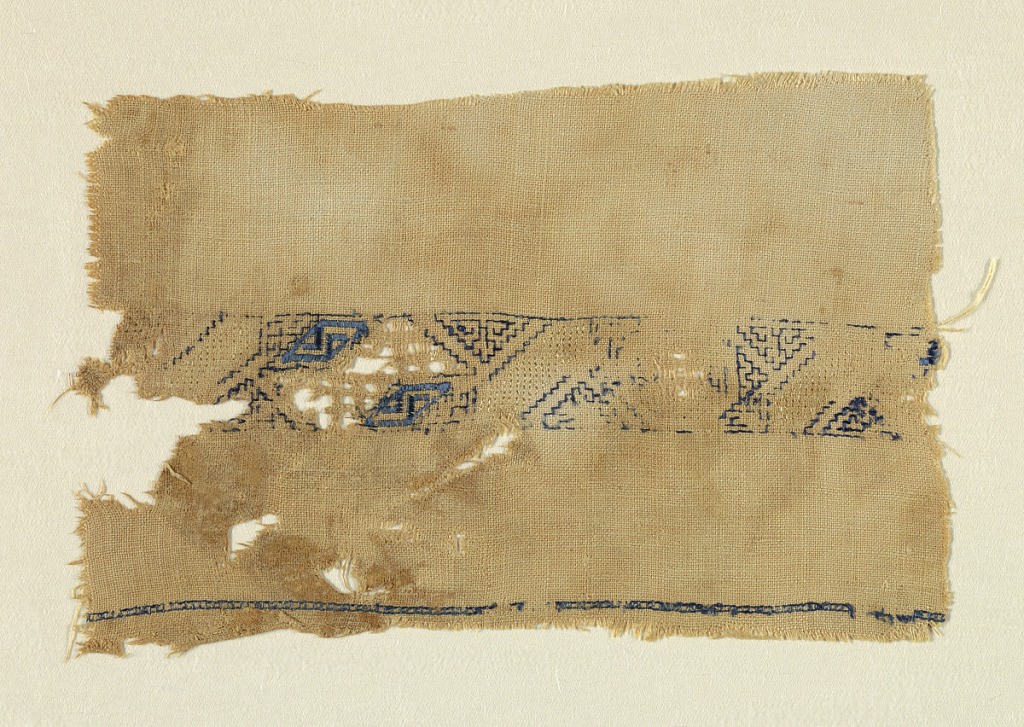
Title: Fragment
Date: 14th century
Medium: silk on linen Technique: embroidered
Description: Fragment of a narrow band with blue geometric diagonals on natural linen. Early form of cutwork and double running stitch and hem stitch.